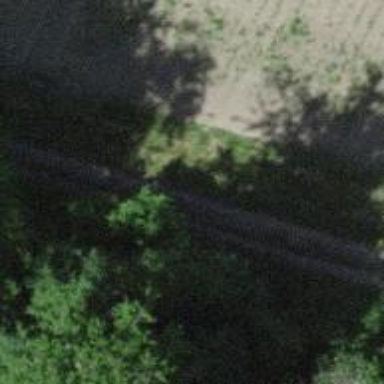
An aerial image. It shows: Dirt track road with grade2 tracktype.